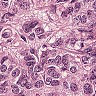
Metastatic tissue present: yes